Interaction volume radius: 5 \u00c5
Interaction volume height: 20 \u00c5
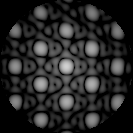
Disorder parameter: 0.07287